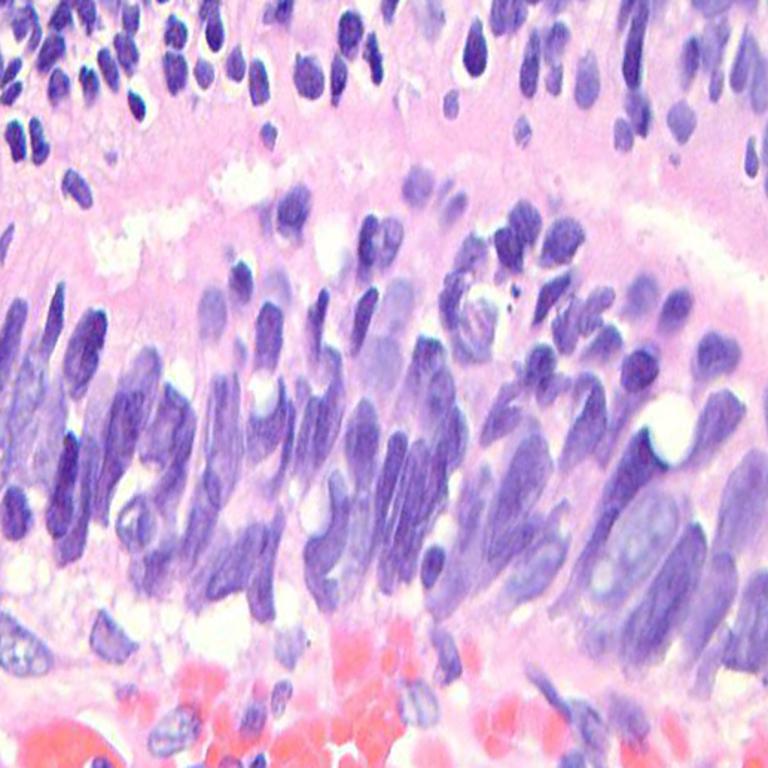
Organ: colon
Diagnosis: adenocarcinomas